Question: I'm writing an API Wrapper and running into an issue that I'm not exactly sure how to solve.
Here's the Faraday setup:
'''
@connection = Faraday.new(url: @api_url, params: params,
headers: default_headers,
ssl: { verify: true } ) do |faraday|
faraday.use FaradayMiddleware::Mashify
faraday.use FaradayMiddleware::ParseJson, content_type: /json$/
faraday.use FaradayMiddleware::FollowRedirects
faraday.adapter Faraday.default_adapter
end
'''
This works for 95% of the API calls I'm making - it parses JSON just like I need it to and Mashify's it. Great.
The issue is when the API returns a JSON value NOT wrapped in a JSON object. The API call is this:
<URL>
I can see this isn't a valid JSON object in jsonlint (screenshot below).

Do I need to reconfigure a new Faraday instance for this call alone? That seems somewhat redundant but it's clearly blowing up on the 'FaradayMiddleware::ParseJson' class.
My RSpec test returns this:
'''
Failure/Error: latest = client.max_item
Faraday::ParsingError:
757: unexpected token at '<PHONE>'
'''
Any help is appreciated.
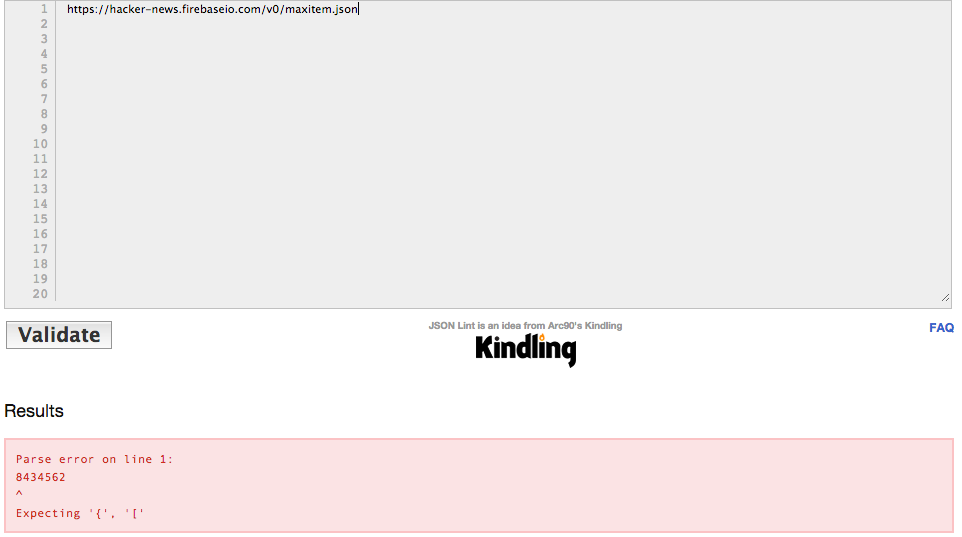
Answer: According <URL> a bare number isn't JSON, it's just a number. So yeah it looks like their API is a little inconsistent and you need a different configuration for that method.